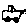
Label: car